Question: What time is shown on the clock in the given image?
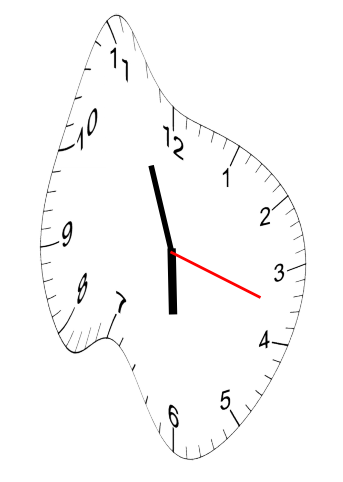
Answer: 05:56:18